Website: home-depot
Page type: account-selection
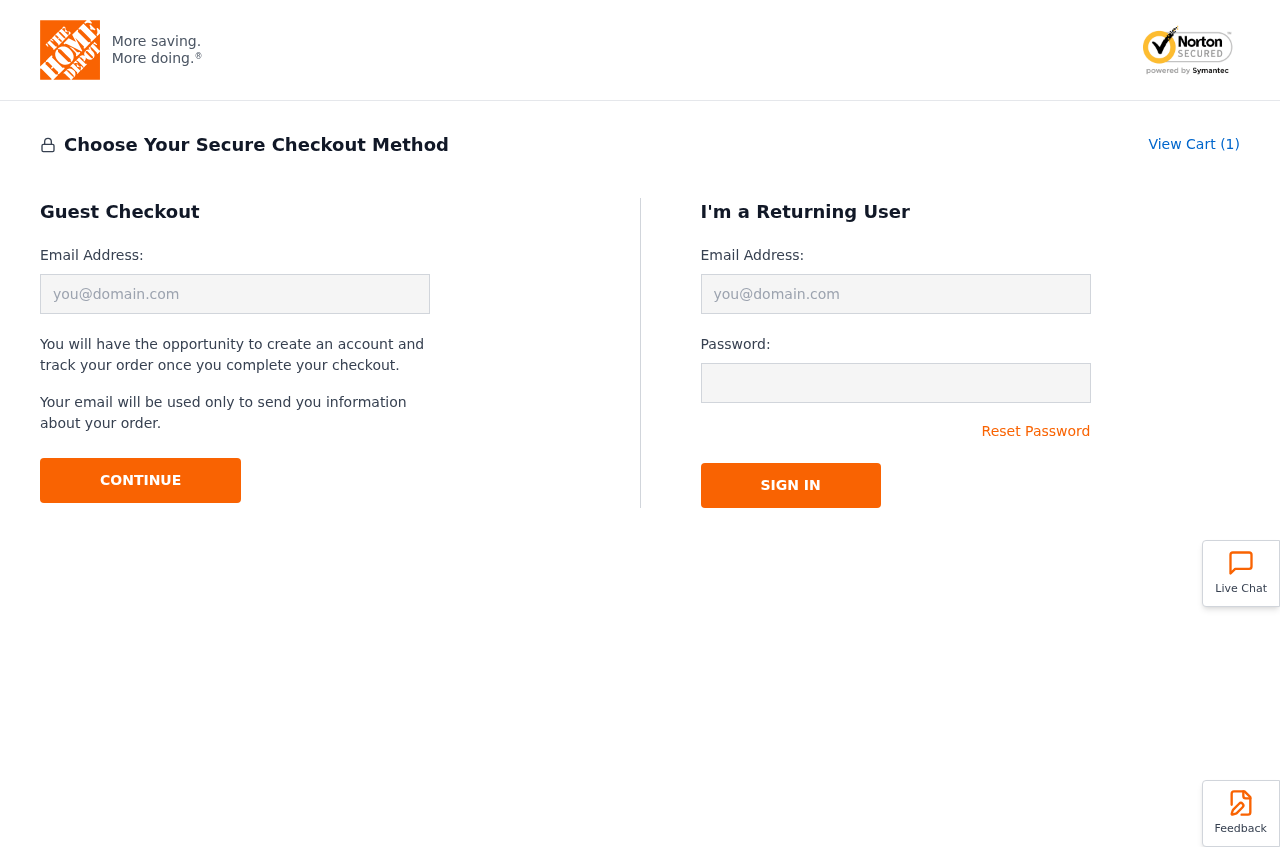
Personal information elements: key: PII_EMAIL
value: alexandraweaver@hotmail.com
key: PII_LOGIN_USERNAME
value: aweaver761
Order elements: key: ORDER_NUM_ITEMS
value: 1